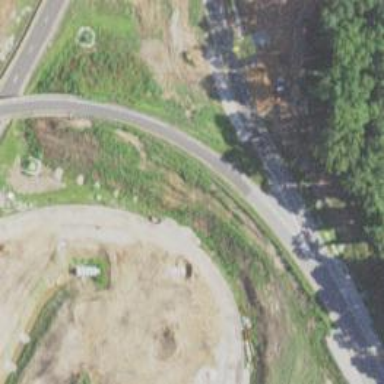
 featuring diverging diamond interchange (DDI)."